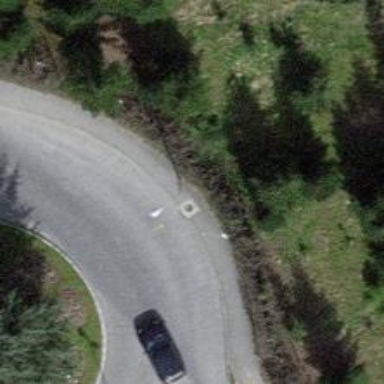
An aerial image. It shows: Asphalt sidewalk along the footway.